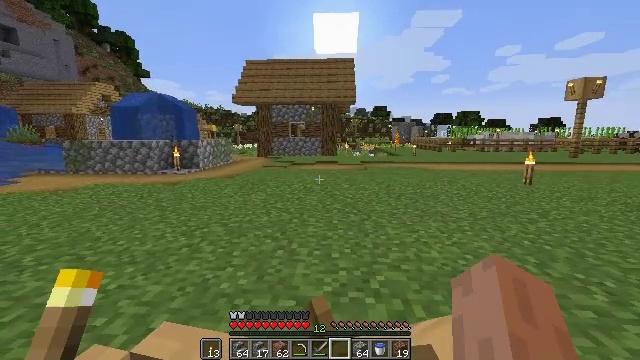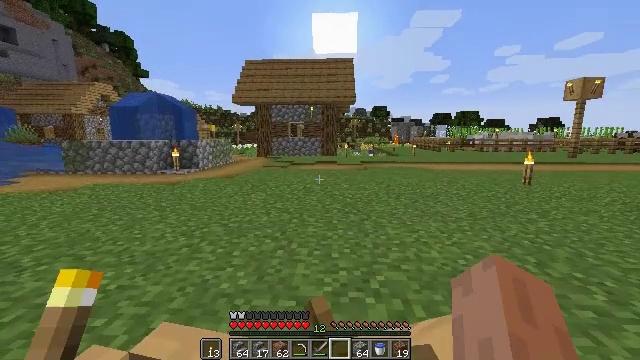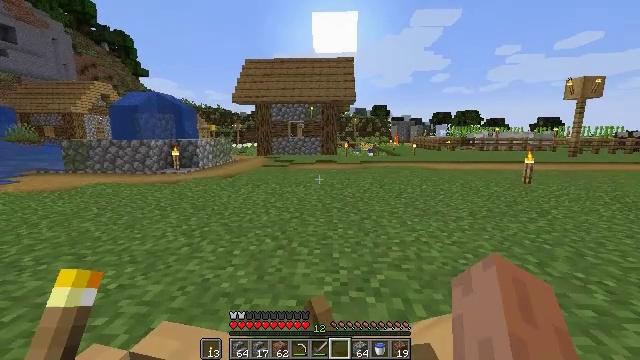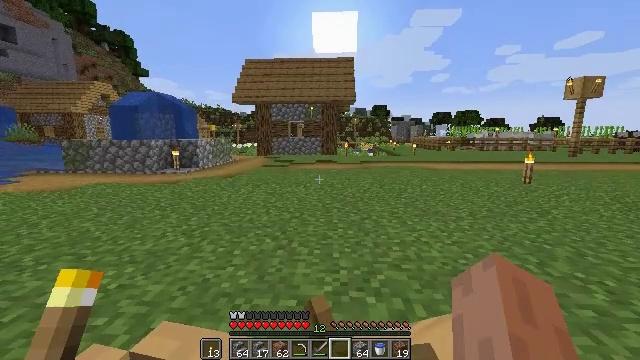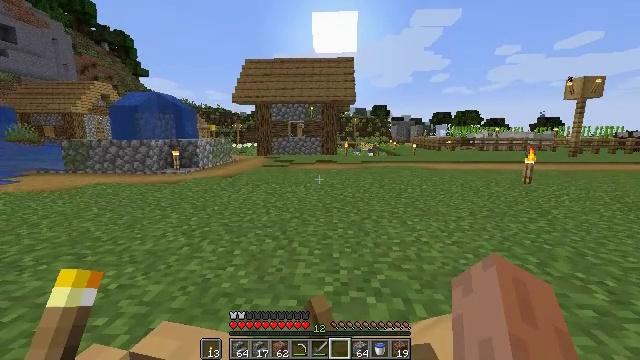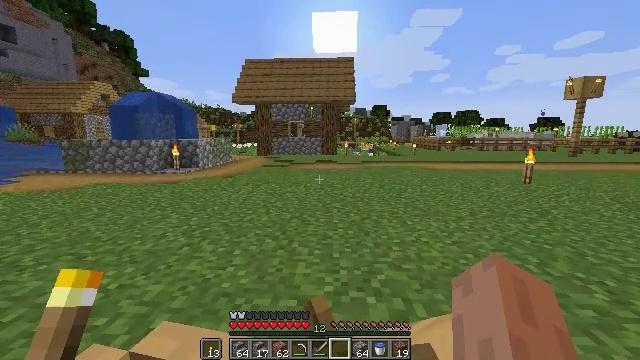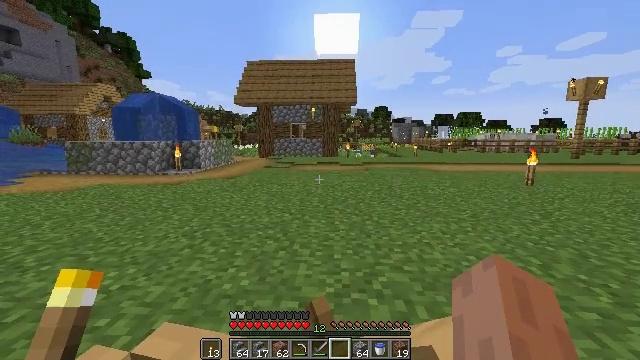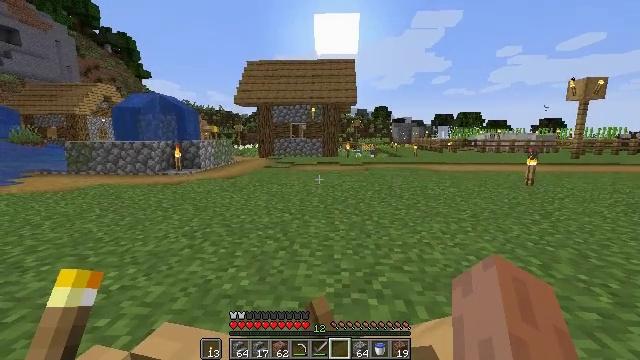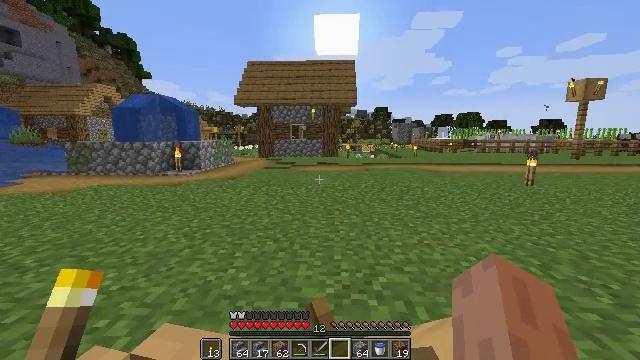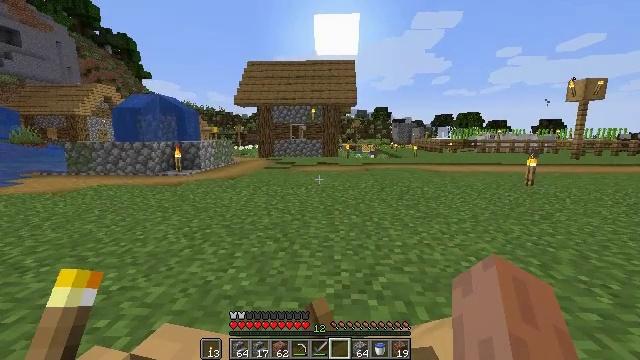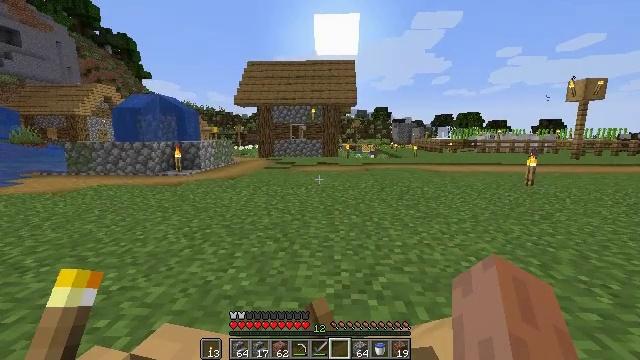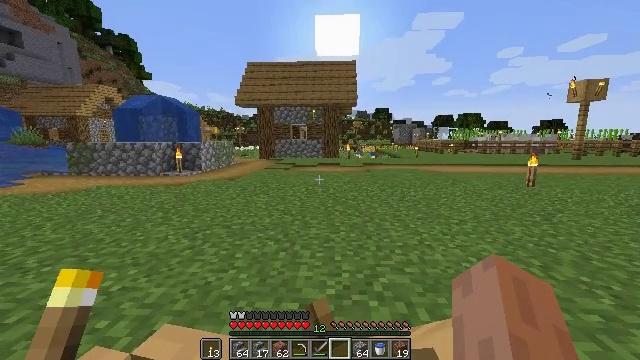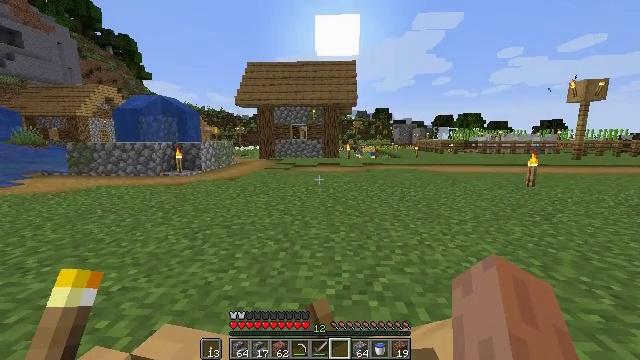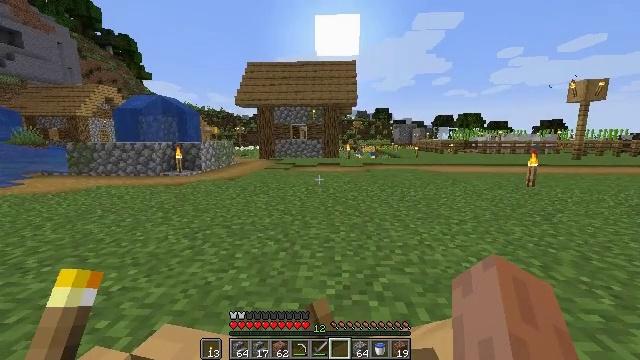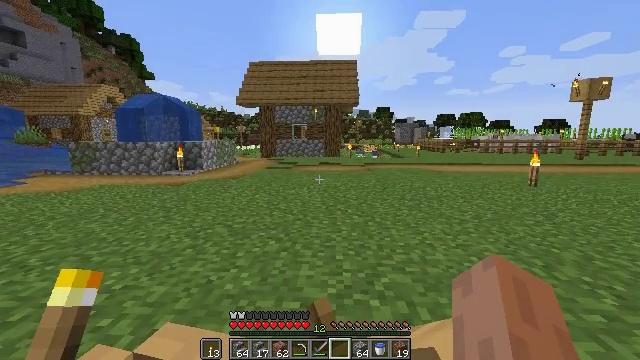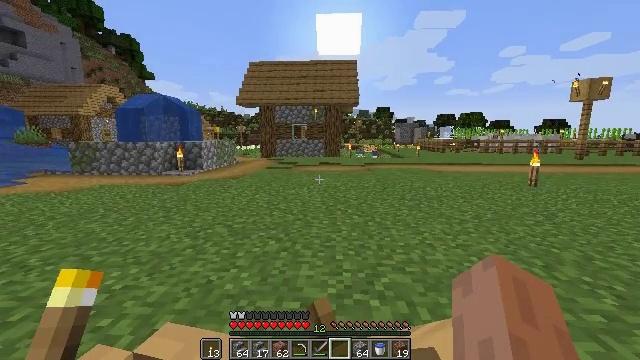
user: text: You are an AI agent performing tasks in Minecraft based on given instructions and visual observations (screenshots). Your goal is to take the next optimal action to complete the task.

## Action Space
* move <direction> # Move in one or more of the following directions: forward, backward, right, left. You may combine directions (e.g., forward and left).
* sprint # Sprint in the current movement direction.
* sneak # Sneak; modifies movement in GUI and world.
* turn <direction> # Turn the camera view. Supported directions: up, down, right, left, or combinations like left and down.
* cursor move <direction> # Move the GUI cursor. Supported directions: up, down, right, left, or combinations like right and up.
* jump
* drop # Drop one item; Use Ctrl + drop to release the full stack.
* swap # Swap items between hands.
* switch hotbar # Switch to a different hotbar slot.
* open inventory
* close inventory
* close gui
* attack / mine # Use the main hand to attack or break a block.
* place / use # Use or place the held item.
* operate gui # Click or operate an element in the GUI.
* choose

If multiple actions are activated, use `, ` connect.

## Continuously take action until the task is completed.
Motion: motion action
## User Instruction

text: Attack the iron door to collect it.
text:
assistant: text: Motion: attack / mine
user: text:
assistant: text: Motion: attack / mine
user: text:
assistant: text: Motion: attack / mine
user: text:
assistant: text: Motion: attack / mine
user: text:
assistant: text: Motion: attack / mine
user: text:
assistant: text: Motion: attack / mine
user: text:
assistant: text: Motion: attack / mine
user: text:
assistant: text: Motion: attack / mine
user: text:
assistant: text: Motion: attack / mine
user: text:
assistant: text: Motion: attack / mine
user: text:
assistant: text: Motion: attack / mine
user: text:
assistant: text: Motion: attack / mine
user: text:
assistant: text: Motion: attack / mine
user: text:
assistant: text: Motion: attack / mine
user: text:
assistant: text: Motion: attack / mine
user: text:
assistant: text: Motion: attack / mine
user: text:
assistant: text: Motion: move right, attack / mine
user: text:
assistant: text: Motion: move right, attack / mine
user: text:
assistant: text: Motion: move right, attack / mine
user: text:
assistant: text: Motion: move right, attack / mine
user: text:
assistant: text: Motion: move right, attack / mine
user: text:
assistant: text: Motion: move right, attack / mine
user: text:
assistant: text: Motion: move right, attack / mine
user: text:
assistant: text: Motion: move right, attack / mine
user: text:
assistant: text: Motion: move right, attack / mine
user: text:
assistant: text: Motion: move right, attack / mine
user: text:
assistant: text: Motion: move right, turn right, attack / mine
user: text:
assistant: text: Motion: move right, turn right, attack / mine
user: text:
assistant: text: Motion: move right, turn right and down, attack / mine
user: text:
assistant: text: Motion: move right, turn right, attack / mine